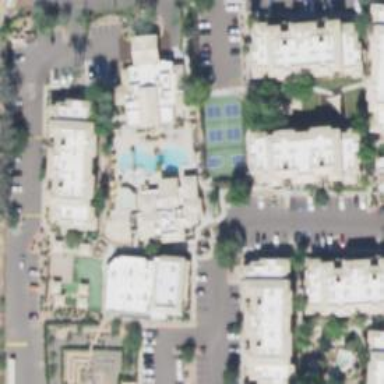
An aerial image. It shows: Swimming pool located in leisure land.